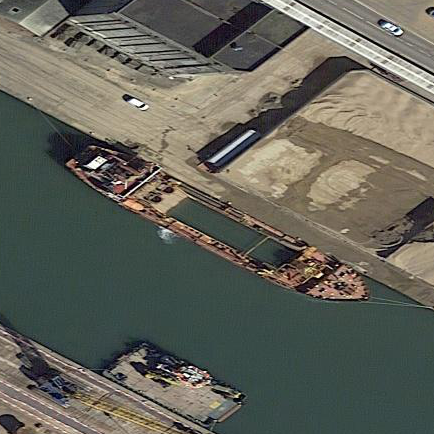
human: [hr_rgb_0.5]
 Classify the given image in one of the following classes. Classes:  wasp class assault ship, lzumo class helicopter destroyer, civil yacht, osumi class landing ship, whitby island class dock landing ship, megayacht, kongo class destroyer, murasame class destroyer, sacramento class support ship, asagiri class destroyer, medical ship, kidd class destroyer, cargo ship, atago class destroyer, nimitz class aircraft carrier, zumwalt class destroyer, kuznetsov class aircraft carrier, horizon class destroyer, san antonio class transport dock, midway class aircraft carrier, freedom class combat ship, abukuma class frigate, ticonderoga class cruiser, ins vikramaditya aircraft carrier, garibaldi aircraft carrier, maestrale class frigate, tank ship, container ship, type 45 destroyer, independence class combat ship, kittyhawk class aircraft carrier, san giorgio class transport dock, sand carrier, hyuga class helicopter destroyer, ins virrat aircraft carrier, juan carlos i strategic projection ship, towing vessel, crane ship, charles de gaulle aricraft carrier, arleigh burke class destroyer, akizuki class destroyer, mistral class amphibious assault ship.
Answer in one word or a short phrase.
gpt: Sand carrier